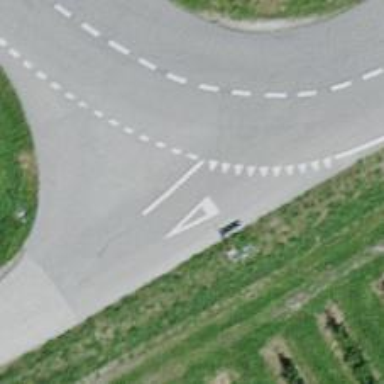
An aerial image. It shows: Road with "give way" sign.